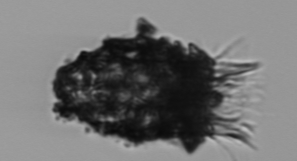
Label: Stenosemella_pacifica